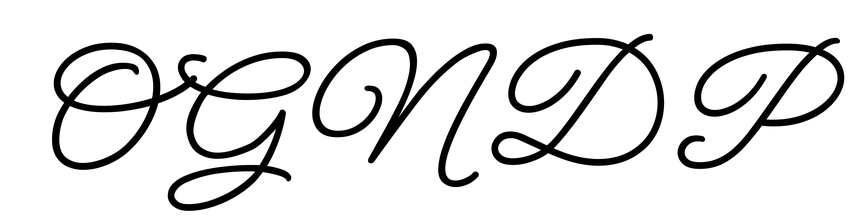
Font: MeowScript-Regular